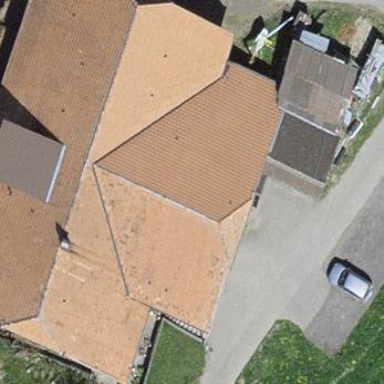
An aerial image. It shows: Farm building.